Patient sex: F
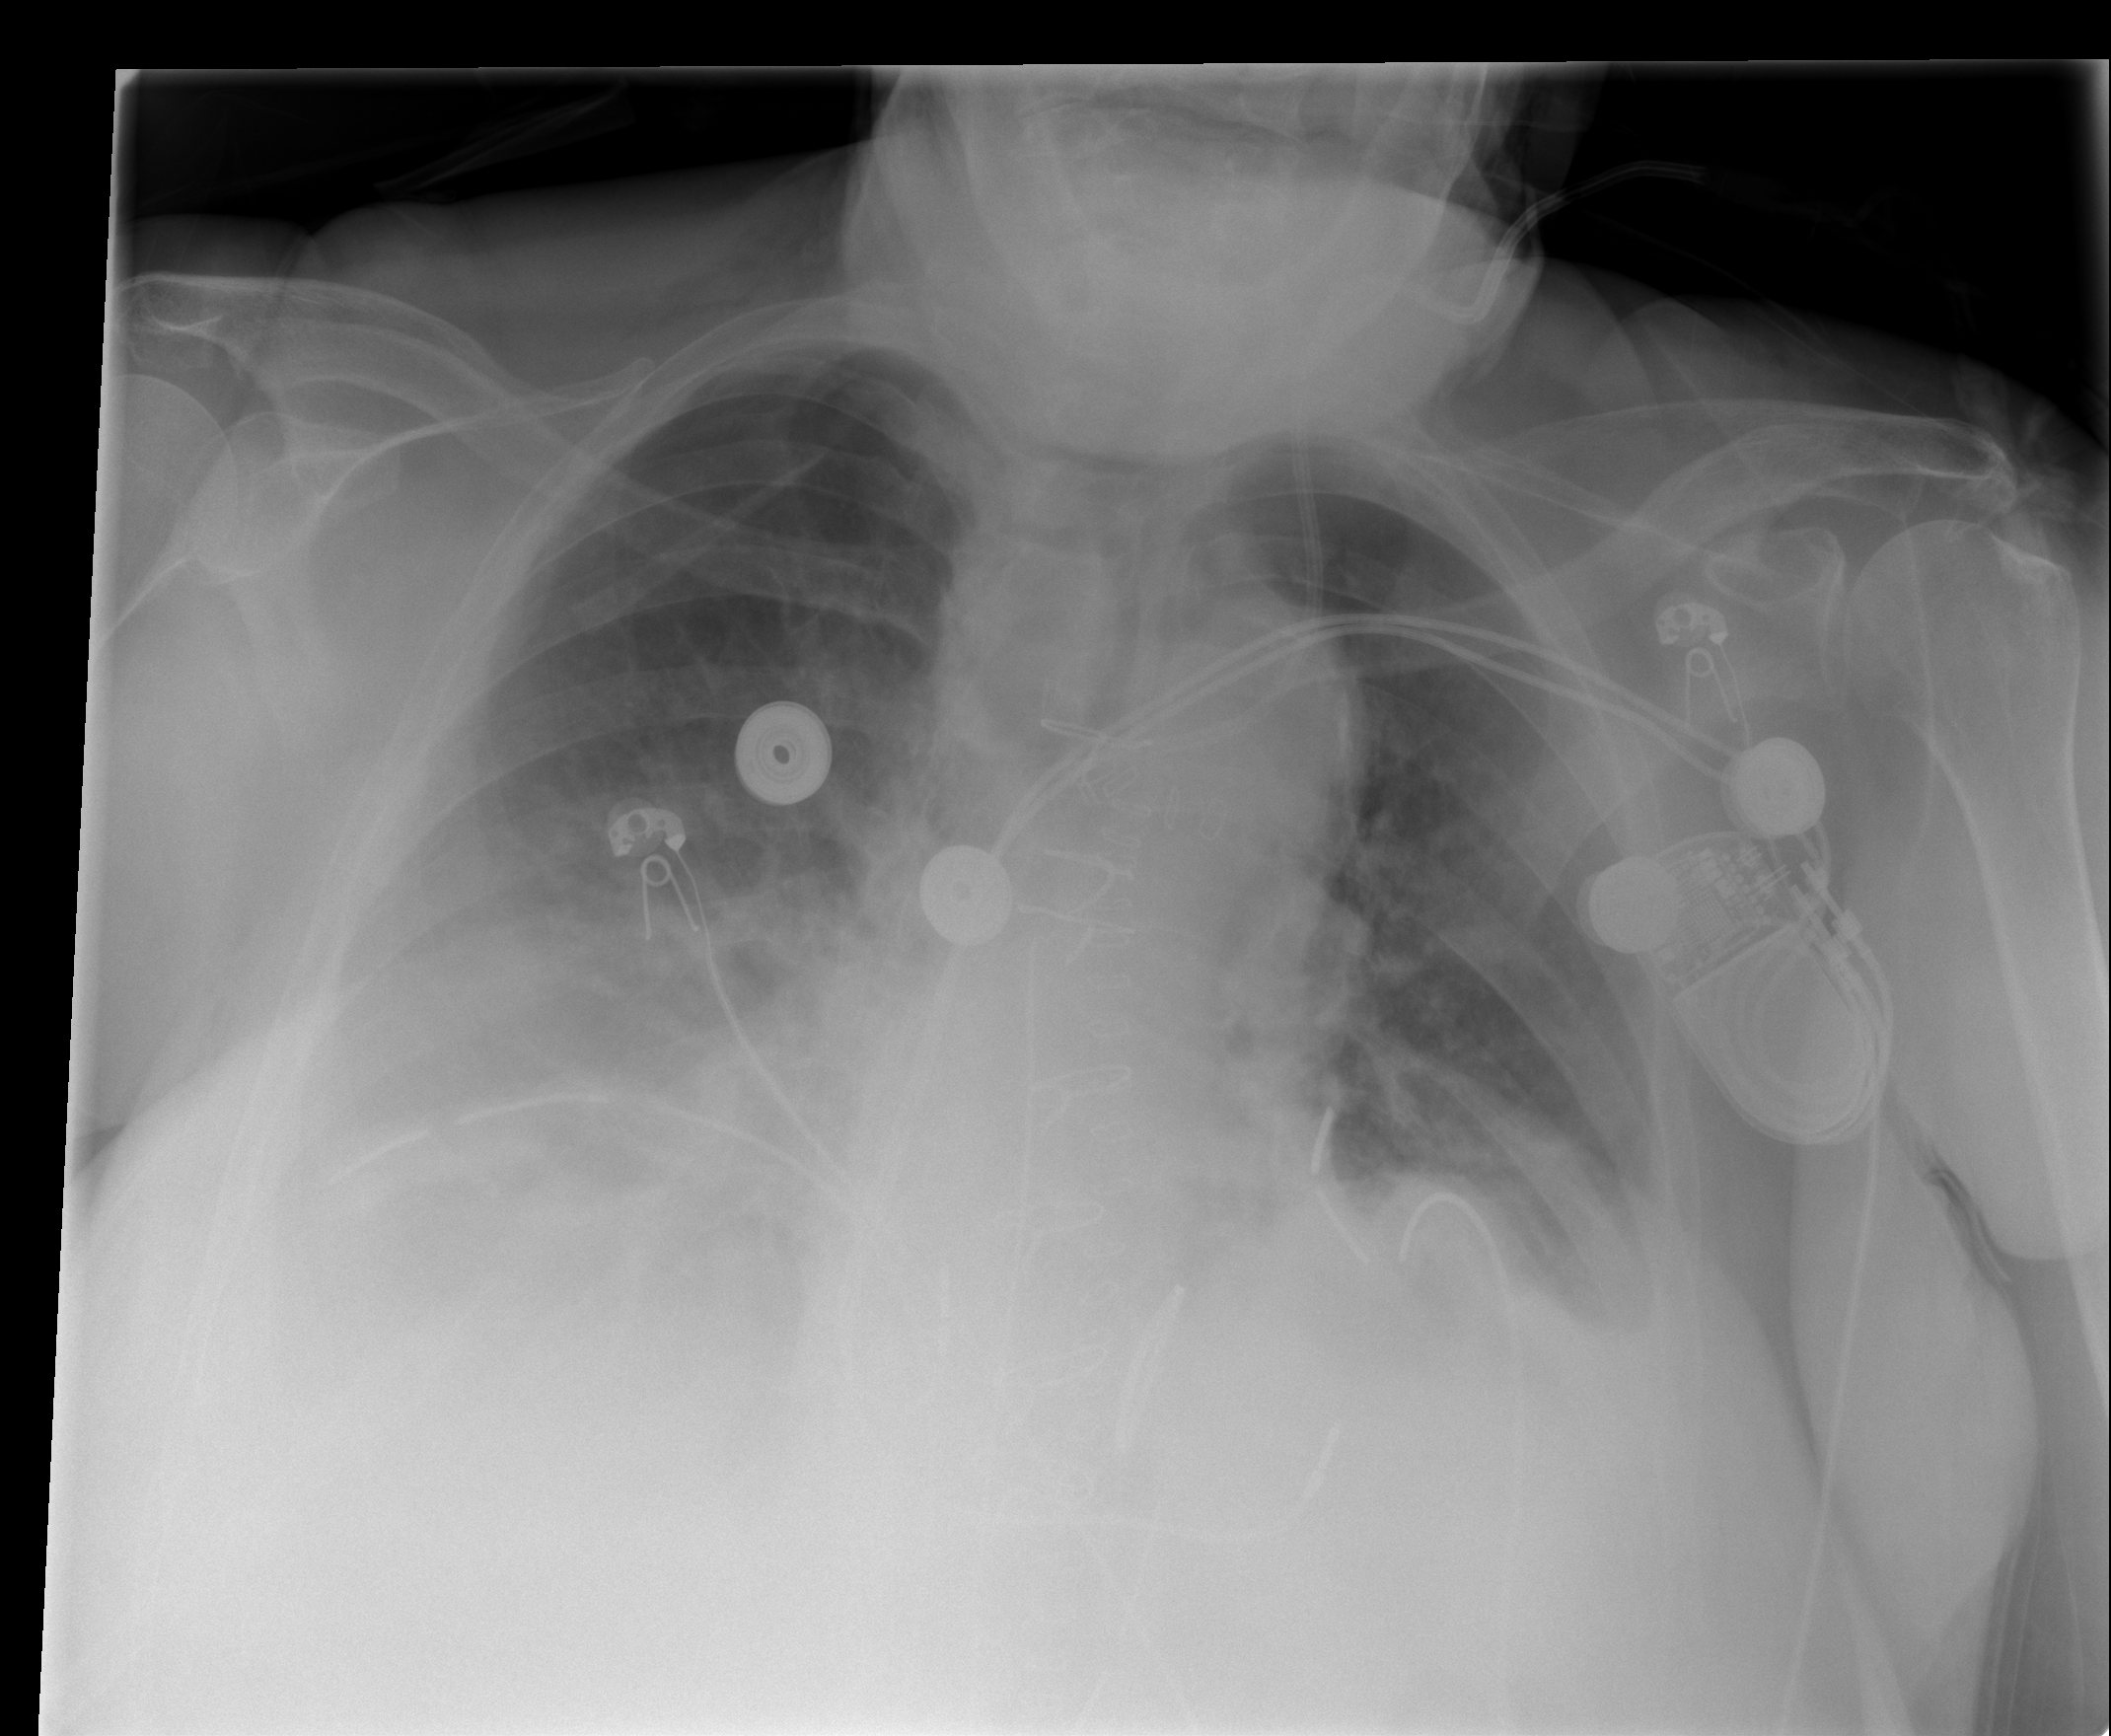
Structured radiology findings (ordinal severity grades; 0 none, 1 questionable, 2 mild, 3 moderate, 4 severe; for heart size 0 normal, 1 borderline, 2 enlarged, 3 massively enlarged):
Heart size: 0
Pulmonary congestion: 2
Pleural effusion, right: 3
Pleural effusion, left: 2
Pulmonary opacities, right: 2
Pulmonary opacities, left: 2
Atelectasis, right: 3
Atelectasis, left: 2